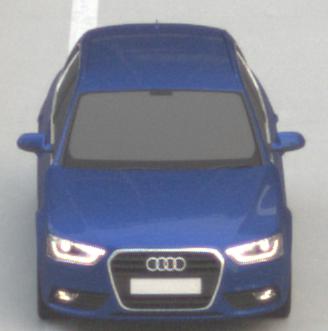
Make: Audi
Model: A4 Avant 1.8 TFSI
Detailed model: A4 (B8) Avant
Model produced from: 2012/02
Model produced until: 2015/04
Doors: 5
Color: blue
Road condition: dry road
Daytime: morning or afternoon
Contrast: low contrast